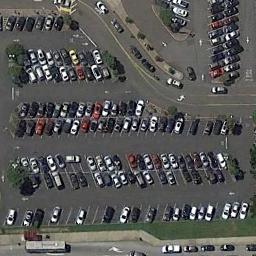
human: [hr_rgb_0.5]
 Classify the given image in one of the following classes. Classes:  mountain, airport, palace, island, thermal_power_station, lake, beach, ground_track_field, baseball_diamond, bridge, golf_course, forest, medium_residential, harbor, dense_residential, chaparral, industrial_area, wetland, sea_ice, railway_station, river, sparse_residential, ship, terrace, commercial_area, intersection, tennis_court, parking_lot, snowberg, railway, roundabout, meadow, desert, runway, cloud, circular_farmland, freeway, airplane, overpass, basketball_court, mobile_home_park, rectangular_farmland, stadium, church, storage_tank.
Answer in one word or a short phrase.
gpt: parking_lot